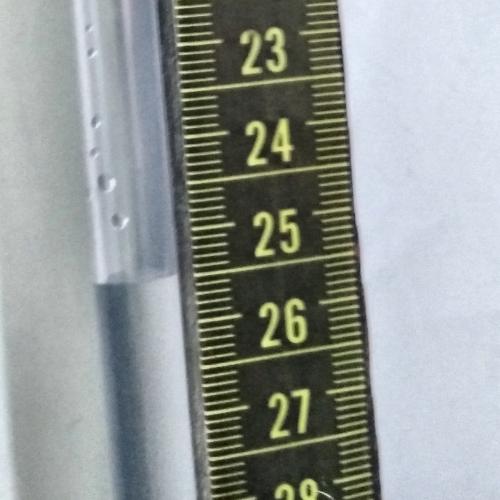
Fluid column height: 25.5 cm